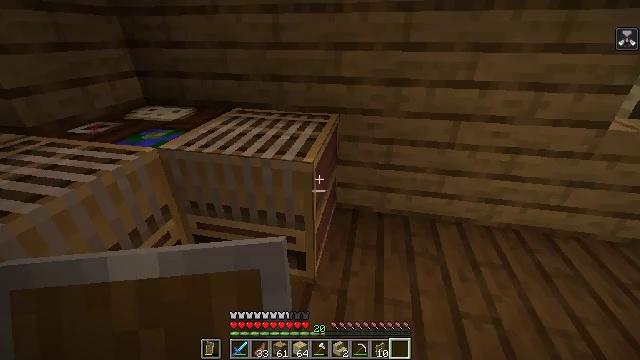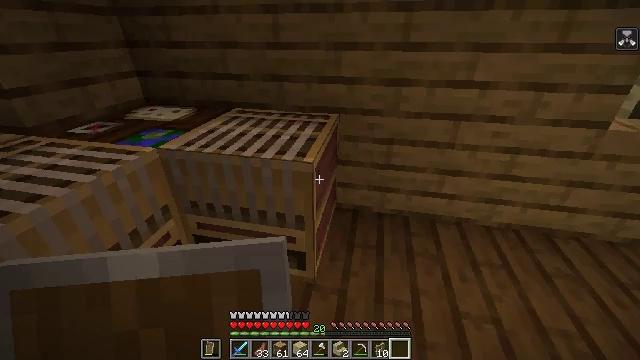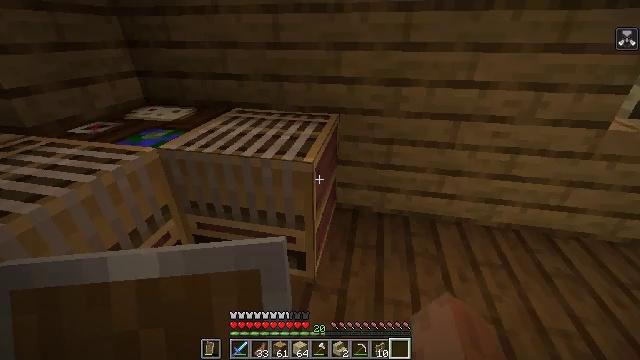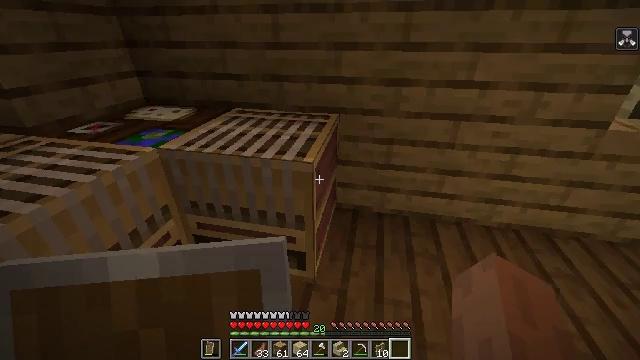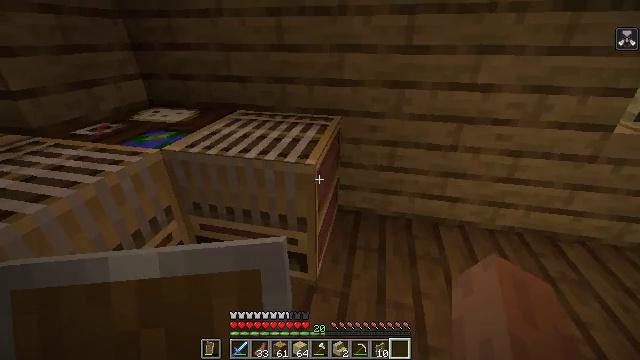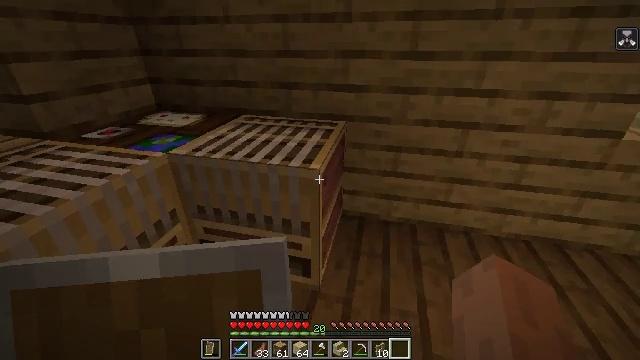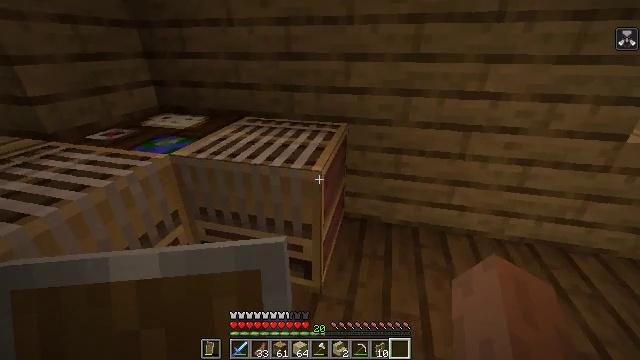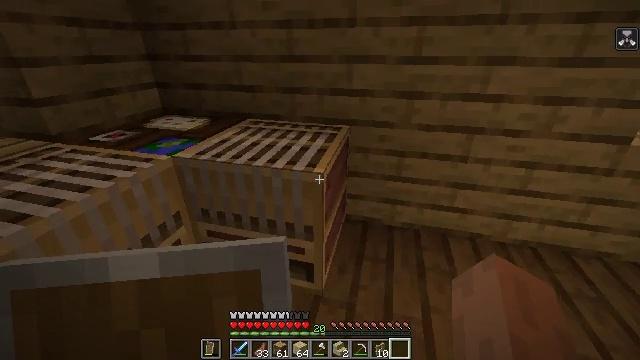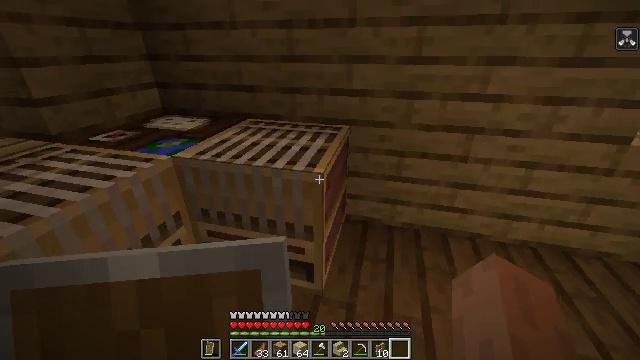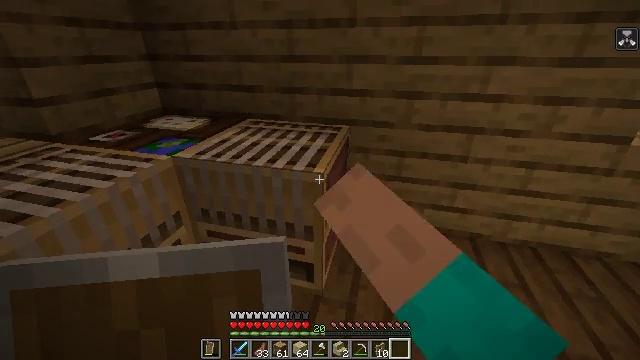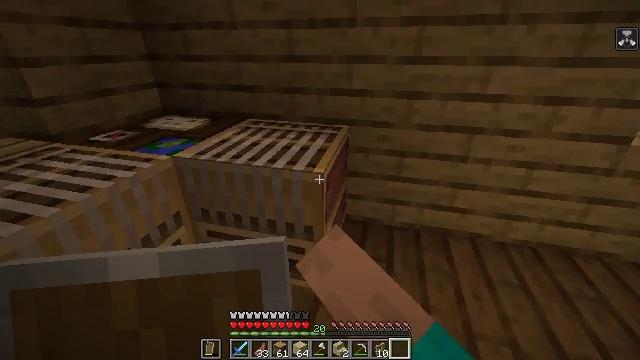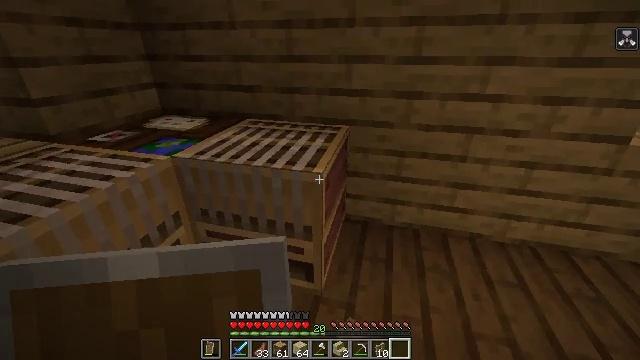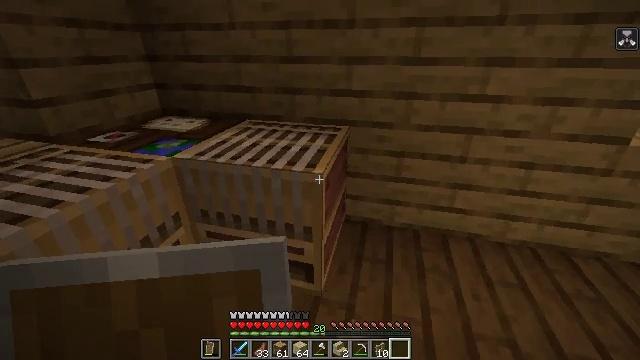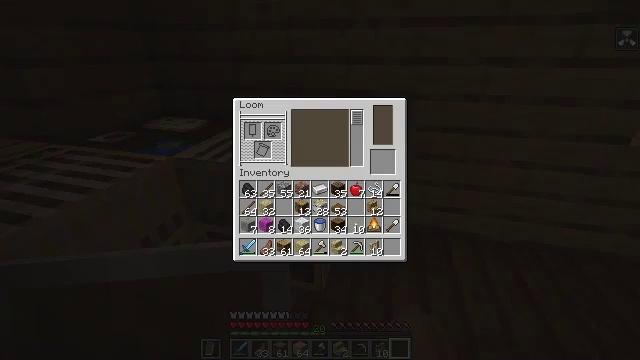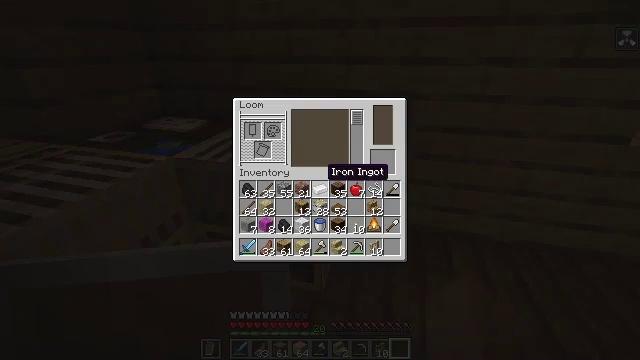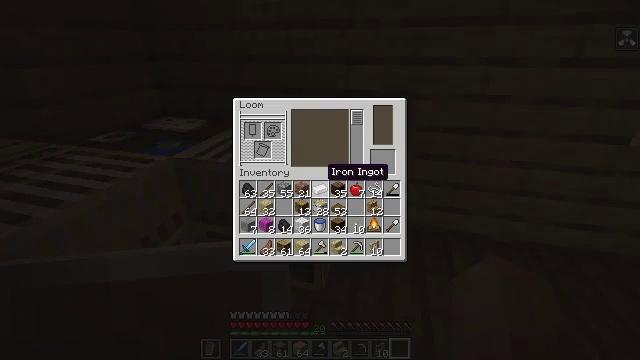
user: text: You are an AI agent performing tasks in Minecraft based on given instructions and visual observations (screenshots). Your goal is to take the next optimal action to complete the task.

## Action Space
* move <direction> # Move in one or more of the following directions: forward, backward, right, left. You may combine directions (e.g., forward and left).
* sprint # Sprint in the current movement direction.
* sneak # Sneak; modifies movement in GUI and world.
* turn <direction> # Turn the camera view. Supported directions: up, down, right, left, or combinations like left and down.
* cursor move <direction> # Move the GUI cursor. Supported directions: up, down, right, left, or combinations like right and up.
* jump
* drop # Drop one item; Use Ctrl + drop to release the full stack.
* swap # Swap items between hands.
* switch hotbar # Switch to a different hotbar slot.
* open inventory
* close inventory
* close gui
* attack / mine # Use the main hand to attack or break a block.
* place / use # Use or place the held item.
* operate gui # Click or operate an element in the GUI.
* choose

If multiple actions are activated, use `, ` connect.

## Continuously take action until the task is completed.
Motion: motion action
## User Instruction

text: Gather the loom into your inventory.
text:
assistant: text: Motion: no_op
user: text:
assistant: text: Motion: no_op
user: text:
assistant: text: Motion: no_op
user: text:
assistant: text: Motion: no_op
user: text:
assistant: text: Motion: turn left and up
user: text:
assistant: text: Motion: no_op
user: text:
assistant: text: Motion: no_op
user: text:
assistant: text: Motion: use / place
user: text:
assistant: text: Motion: use / place
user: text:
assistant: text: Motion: use / place
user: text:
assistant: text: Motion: no_op
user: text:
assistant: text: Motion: no_op
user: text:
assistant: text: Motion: open gui
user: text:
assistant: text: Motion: no_op
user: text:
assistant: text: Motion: no_op
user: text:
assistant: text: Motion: no_op
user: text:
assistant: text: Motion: no_op
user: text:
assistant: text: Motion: no_op
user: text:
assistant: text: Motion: no_op
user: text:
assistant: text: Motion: no_op
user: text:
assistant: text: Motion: no_op
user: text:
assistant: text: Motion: no_op
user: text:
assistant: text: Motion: no_op
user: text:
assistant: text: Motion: cursor move left and up
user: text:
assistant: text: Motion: no_op
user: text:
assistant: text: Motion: cursor move left and up
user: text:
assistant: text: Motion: cursor move left and up
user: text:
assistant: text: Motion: no_op
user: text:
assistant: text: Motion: no_op
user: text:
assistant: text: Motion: cursor move left